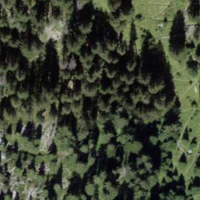
EUNIS habitat code: 43
Species observed at this site:
Astrantia major